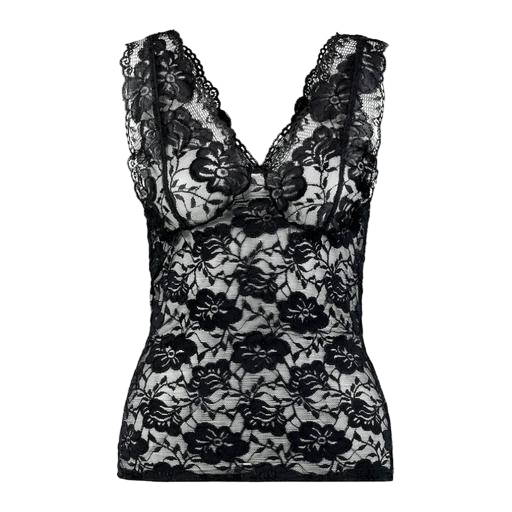
black lace cami, black curve cami rib lace, black dentelle lace-detail camisole, white background